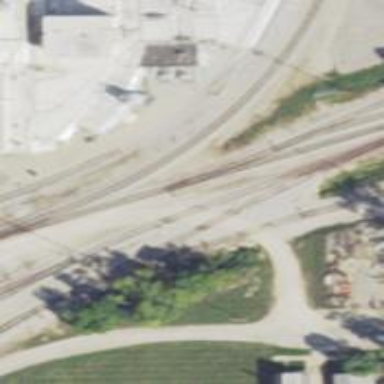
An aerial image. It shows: Abandoned railway siding.